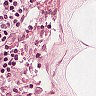
Metastatic tissue present: no